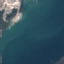
Land use / land cover class: SeaLake